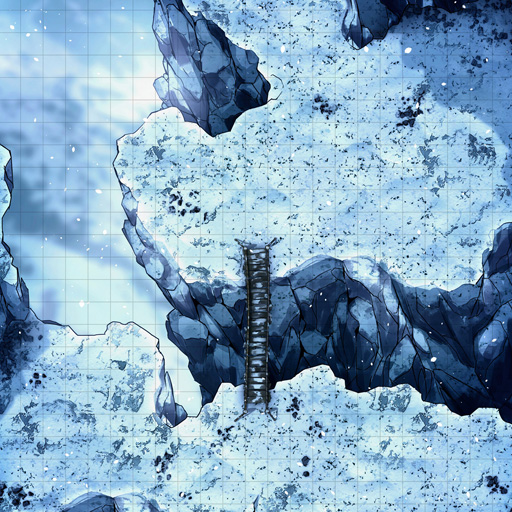
A D&D Grid Map sky background wooden bridge over snowy cliffs (Snowy Mountain Bridge Path Map)